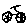
Label: circle